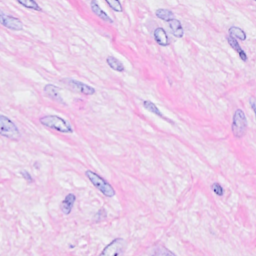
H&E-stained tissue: Breast